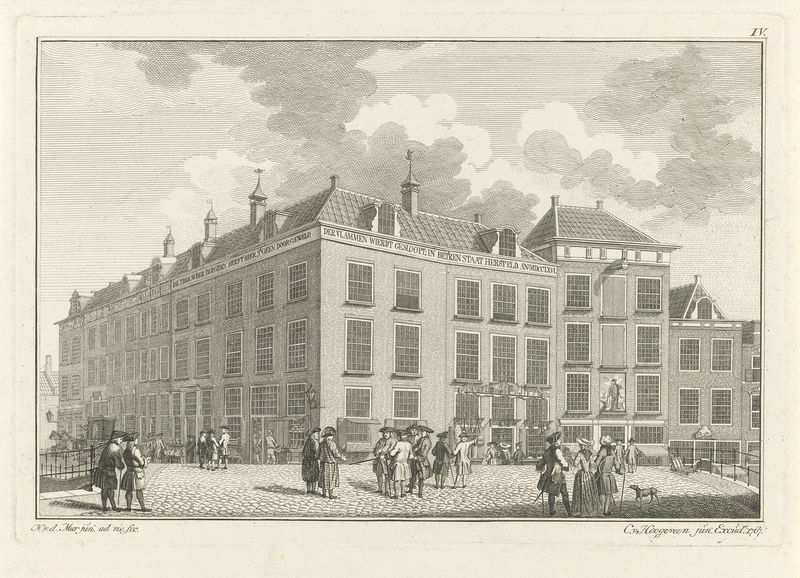
Titel: Huizen aan de Visbrug te Leiden
Künstler: Noach van der (II) Meer
Standort: Amsterdam
Institution: Rijksmuseum
Schlagwörter: crowd, hat, men, people, stairs, swords, white, women, black, gray, grey, group, talking, windows, gown, village, maison, cloud, clouds, horses, sky, stone, building, house, roof, street, tower, drawing, gravure, dog, dogs, hats, statue, portraits, scene, fence, town, ville, city, cheminée, architecture, dessin, brick, buildings, nuage, carriage, chimneys, fenêtres, murals, text, tiles, sign, cadre, cobblestones, sticks, foule, cobblestone, corner, résidence, bâtiment, pavés, lump, groups, canes, windowpanes, posters, pedastrian, illustratin, bourg, résidentiel